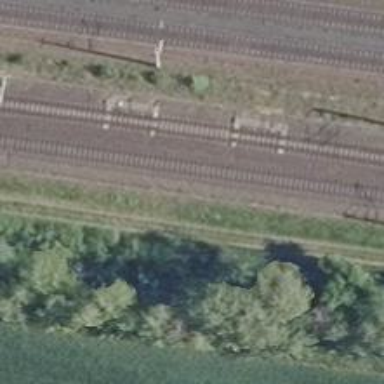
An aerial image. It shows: Railway switch with the turnout pointing to the right.